Question: I have a entity in CoreData called TreeNode.
It have a attribute date as string type.
It have a relationship parent(one to one) and a relationship children(one to many).
It have a fetch method called rootNodes.

How to sort child nodes in Core Data? (Sorting Year, Month and Day)
Thank you so much.
'''
- (NSArray *)rootNodes {
NSSortDescriptor *sort = [NSSortDescriptor sortDescriptorWithKey:@"date" ascending:YES];
NSPredicate *predicate = [NSPredicate predicateWithFormat:@"parent == nil];
NSFetchRequest *request = [NSFetchRequest fetchRequestWithEntityName:@"TreeNode"];
[request setSortDescriptors:@[sort]];
[request setPredicate:predicate];
NSError *error = nil;
NSArray *objects = [[self managedObjectContext] executeFetchRequest:request error:&error];
if (error)
NSAssert1(error == nil, @"%s Error occurred!", __func__);
return objects;
}
superNode(2013-Year)
|
+--->subNode(09-Month)
|
+--->subNode(01-Month)
| +--->subNode(10-Day)
| +--->subNode(04-Day)
| +--->subNode(03-Day)
|
+--->subNode(06-Month)
| +--->subNode(18-Day)
| +--->subNode(01-Day)
| +--->subNode(22-Day)
| +--->subNode(02-Day)
'''
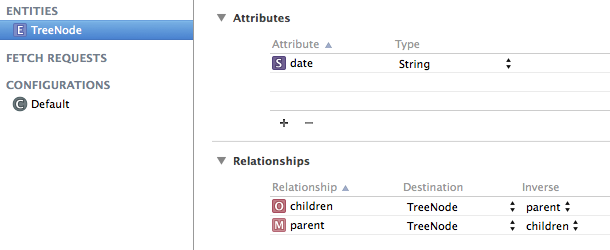
Answer: Short answer is you can't (easily) do it because you are storing the date as a string. If you were storing the date as a date then your existing code would work.
You might be able to make it work with some clever subclassing and convenience methods. But first you need to show me the data model, a screen shot, etc. from Xcode will be fine. The way you have it drawn doesn't make a lot of sense.
Once you post the model I will update this answer with my subclassing suggestion.
## Update 1
What is stored in that string. Is it actually just year at the top level, month at the next level and then day at the final level? That is a VERY odd design outside of a school-room example...
If the data really is in that format the single digit numbers start with a zero then your sort that you defined above will work just fine for the top level (year) nodes. Then you can create a sorting convenience method to return the subNodes:
'''
- (NSArray*)sortedSubNodes
{
NSSortDescriptor *sortDescriptor = [NSSortDescriptor sortDescriptorWithKey:@"date" ascending:YES];
NSSet *subNodes = [self valueForKey:@"children"];
NSArray *sortedNodes = [subNodes sortedArrayUsingDescriptors:@[sortDescriptor]];
return sortedNodes;
}
'''
Put that method in your 'NSManagedObject' subclass, declare the subclass in the model and you can then get the months in order from the years and get the days in order from the months.